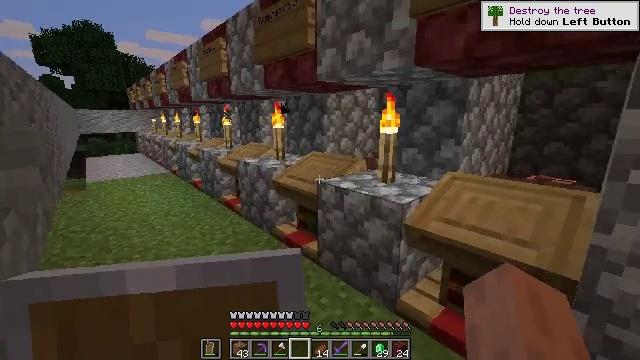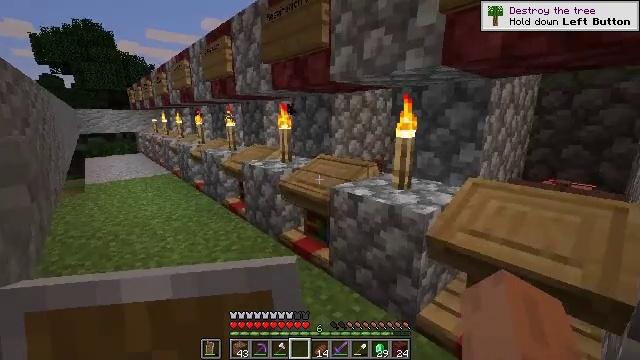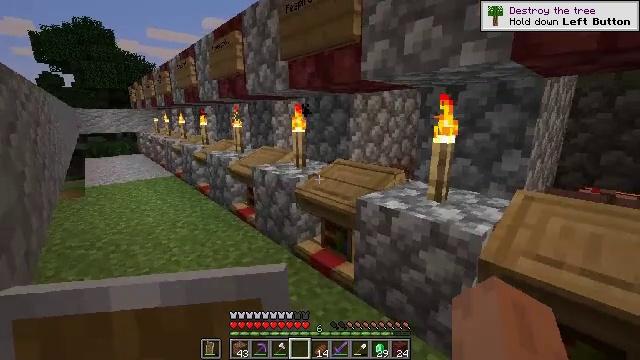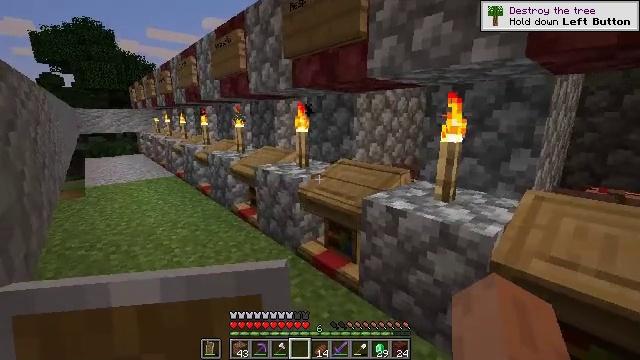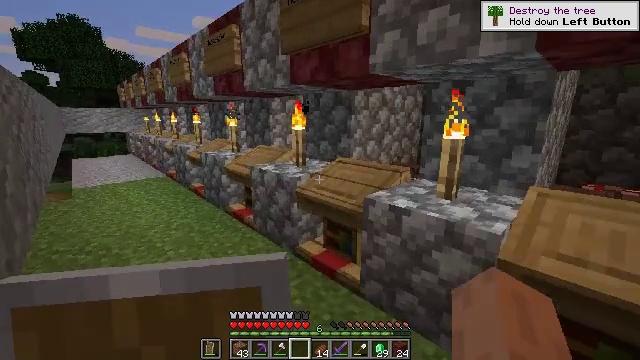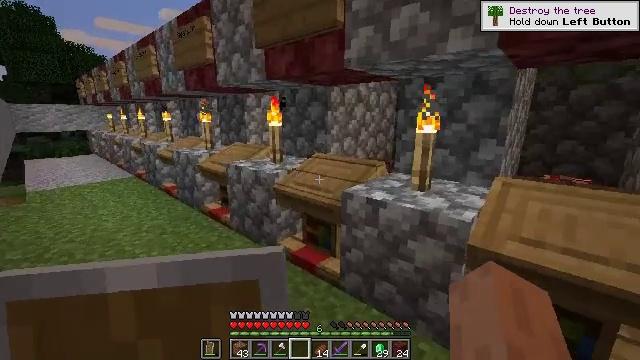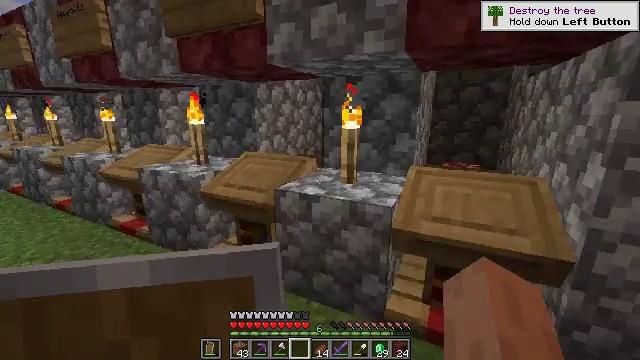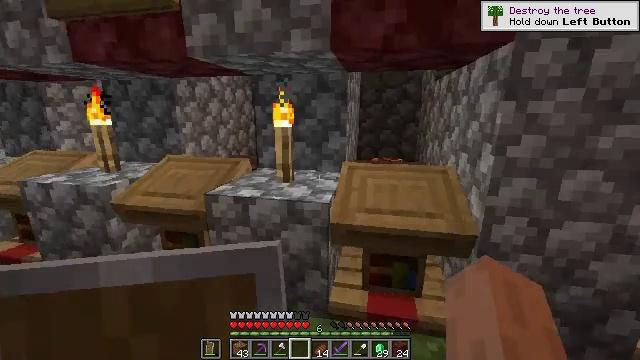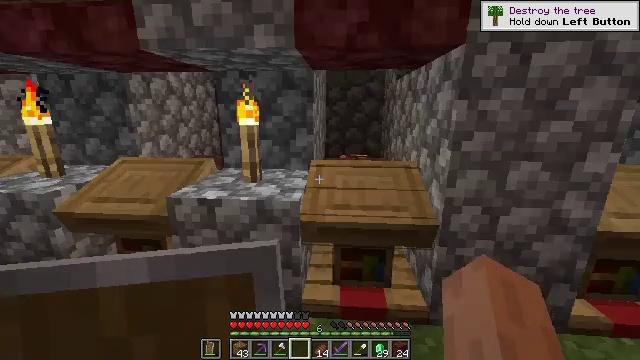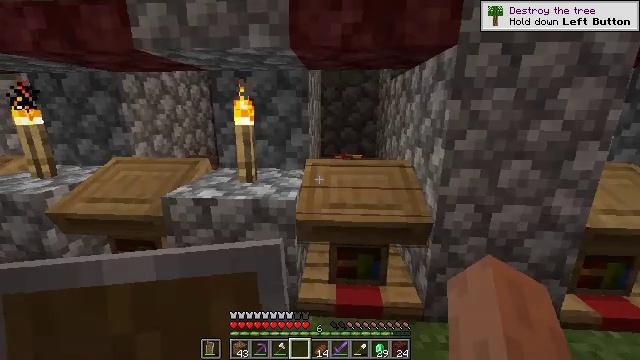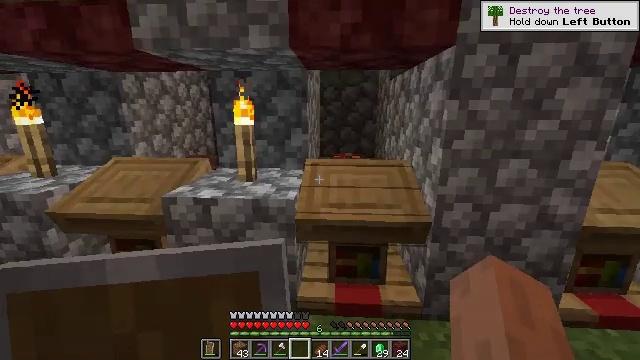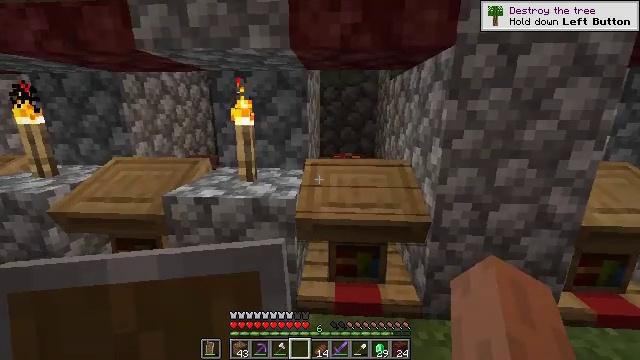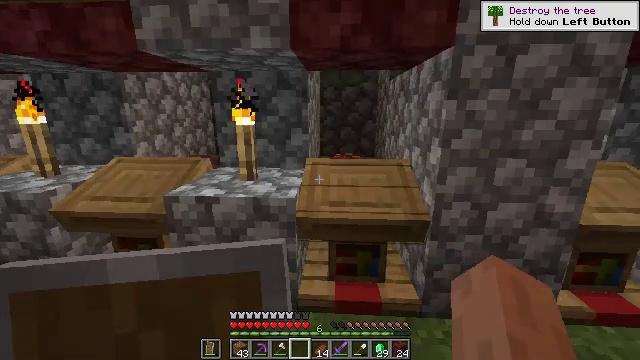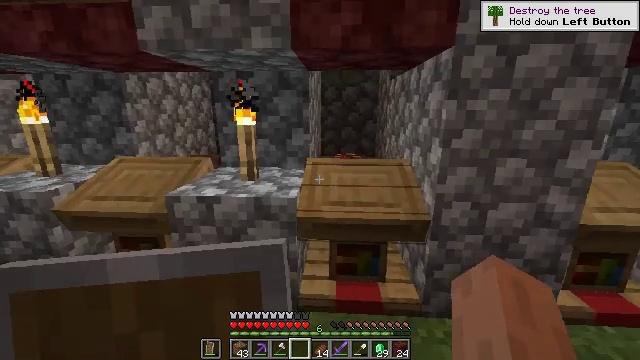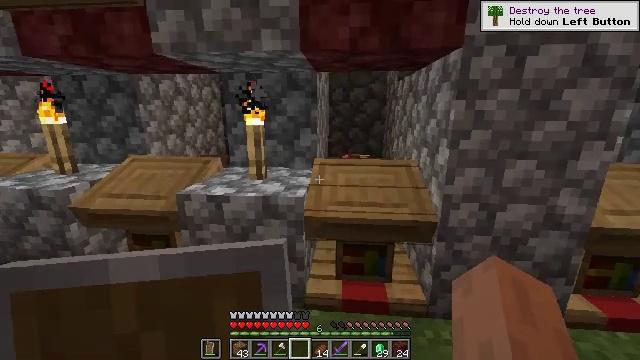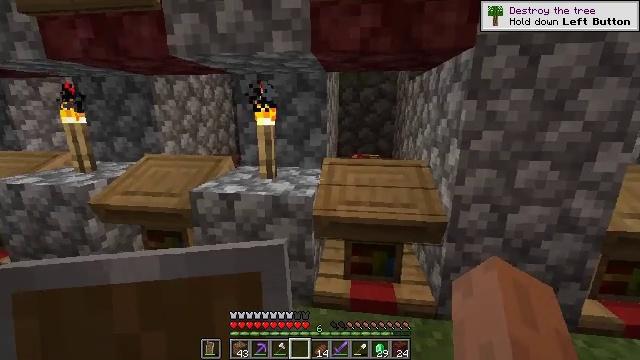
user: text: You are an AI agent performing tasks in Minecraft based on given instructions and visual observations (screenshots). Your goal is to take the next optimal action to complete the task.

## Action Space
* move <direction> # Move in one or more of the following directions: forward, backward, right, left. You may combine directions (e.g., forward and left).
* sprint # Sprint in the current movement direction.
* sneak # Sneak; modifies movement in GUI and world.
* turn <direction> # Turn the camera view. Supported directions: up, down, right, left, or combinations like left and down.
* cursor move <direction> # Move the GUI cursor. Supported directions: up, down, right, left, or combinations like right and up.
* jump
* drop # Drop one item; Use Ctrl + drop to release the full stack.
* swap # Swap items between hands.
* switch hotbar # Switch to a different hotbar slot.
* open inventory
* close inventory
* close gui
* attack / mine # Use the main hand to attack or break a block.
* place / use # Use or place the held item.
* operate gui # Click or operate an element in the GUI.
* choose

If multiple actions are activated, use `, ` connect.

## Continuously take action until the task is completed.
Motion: motion action
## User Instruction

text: Interact with the furnace to make netherite scrap.
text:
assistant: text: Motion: move forward and move left
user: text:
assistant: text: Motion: move forward and move left
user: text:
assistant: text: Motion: move forward and move left
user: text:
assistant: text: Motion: move forward and move left, turn right
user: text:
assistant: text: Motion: move forward and move left, turn right
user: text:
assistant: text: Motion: move forward and move left, turn right
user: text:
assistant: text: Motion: move left, turn right
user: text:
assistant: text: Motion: move left, turn right
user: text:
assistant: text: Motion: move left, turn right
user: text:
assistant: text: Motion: move left
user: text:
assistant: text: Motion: move left
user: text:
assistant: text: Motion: move left
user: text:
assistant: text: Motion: move left
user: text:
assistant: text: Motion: move left, turn left
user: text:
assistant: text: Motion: move left, turn left
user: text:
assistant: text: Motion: move left
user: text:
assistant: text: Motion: move forward and move left
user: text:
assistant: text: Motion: move forward and move left
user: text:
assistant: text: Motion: move forward and move left
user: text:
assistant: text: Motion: move forward and move left
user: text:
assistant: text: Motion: move forward and move left
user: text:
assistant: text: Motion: move forward and move left
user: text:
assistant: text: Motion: move forward and move left
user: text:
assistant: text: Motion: move forward and move left
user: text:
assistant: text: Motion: move forward and move left
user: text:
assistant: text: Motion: move left
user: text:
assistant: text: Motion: move left
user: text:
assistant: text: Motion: move left
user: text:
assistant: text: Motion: move left
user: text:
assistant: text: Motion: move left